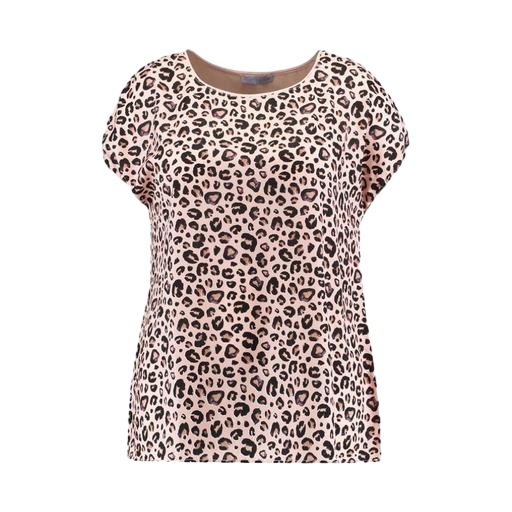
black plus size printed t-shirt only macy, multicolor women's leopard-print t, blue animal-print t-shirt only macy, white background